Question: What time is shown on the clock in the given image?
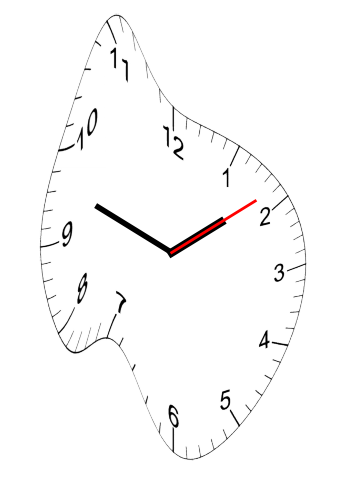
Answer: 01:48:09